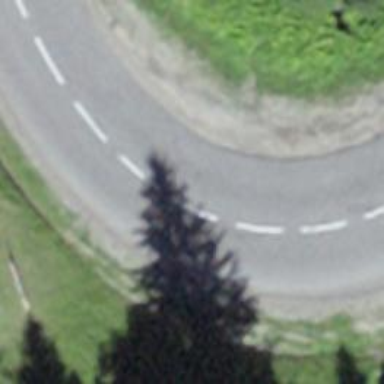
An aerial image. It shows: Secondary road with asphalt surface.